Field crop: tomato
Growth stage: 1
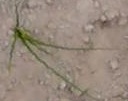
Species: cyperus